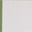
Piece: xx